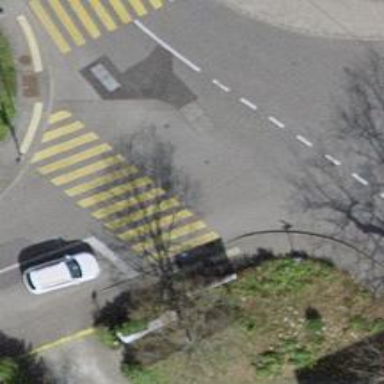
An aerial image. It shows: Road crossing with traffic signals.